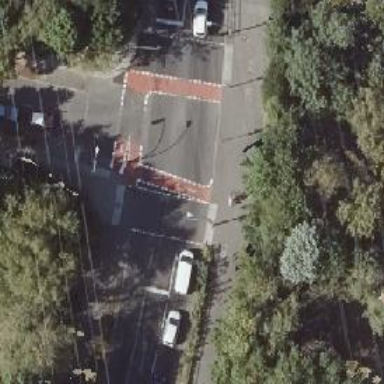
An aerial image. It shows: Asphalt cycleway link.